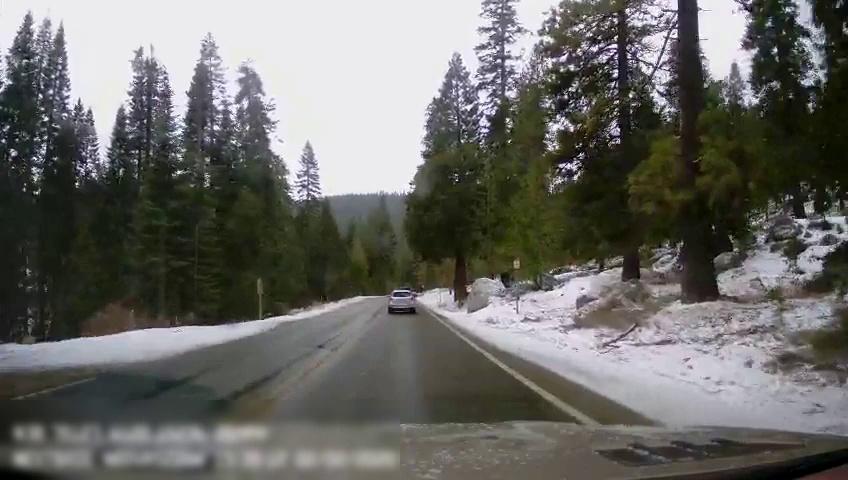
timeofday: Day
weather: Snowy
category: Drivable Space
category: Vehicles | Truck
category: Vehicles | SUV
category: Lanes | Current Lane